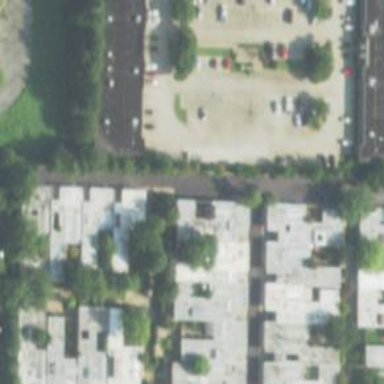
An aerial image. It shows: Living street.